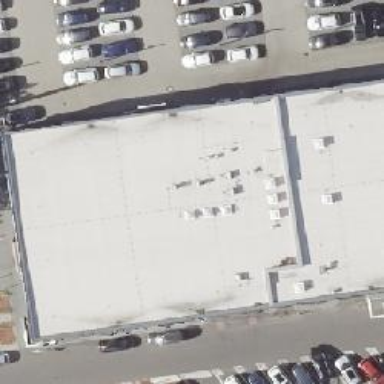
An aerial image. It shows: Car shop.